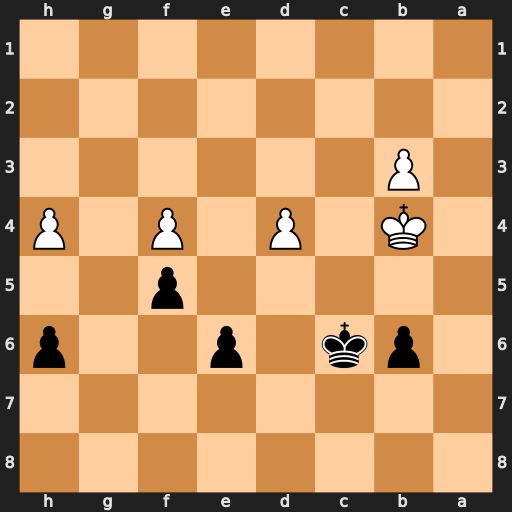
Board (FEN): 8/8/1pk1p2p/5p2/1K1P1P1P/1P6/8/8
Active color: b
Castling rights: -
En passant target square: -
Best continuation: Kd5 Kc3 Ke4